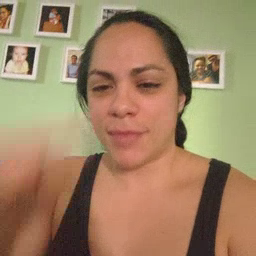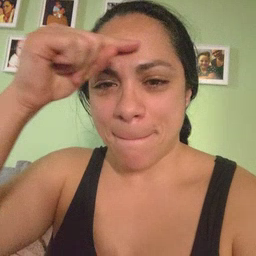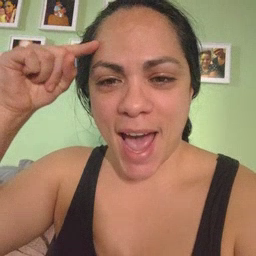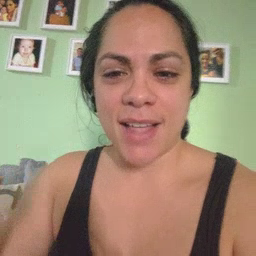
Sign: black